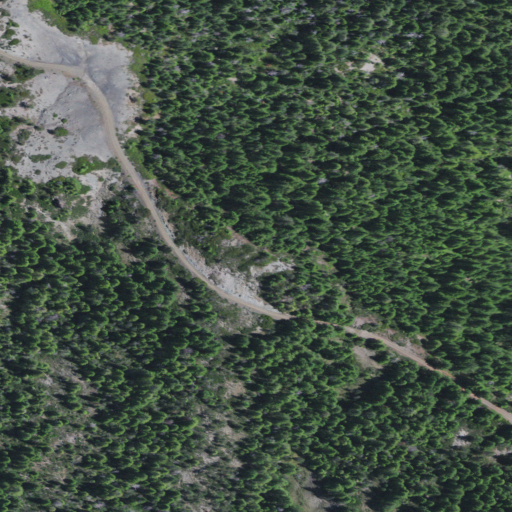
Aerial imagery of mountain in Oregon named Devils Half Acre containing evergreen forest, open development, low intensity development, medium intensity development, and shrub